Question: I want to let the user add cells in a datagrid.
When i add a Row. I want to set the row to the Group.

So the "Add-Row" should be in each group.
Is there some way to realize this?
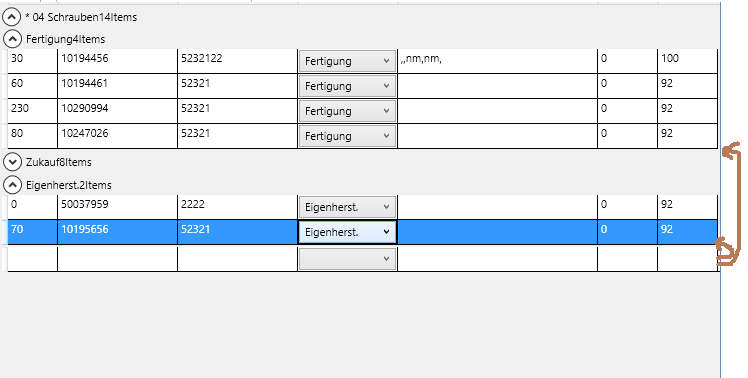
Answer: While adding the Row, Fill the corresponding field to the group which you need to add the new row..
'''
var row = _dataSet.Tables[tableName].NewRow();
row[columnName] = "group name";
'''